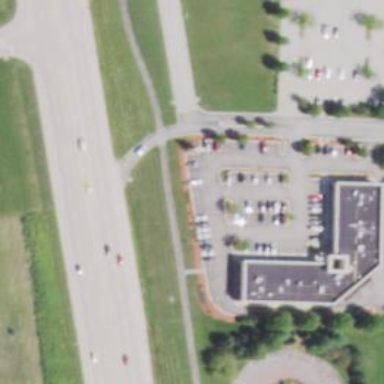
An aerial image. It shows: Primary link highway with asphalt surface.